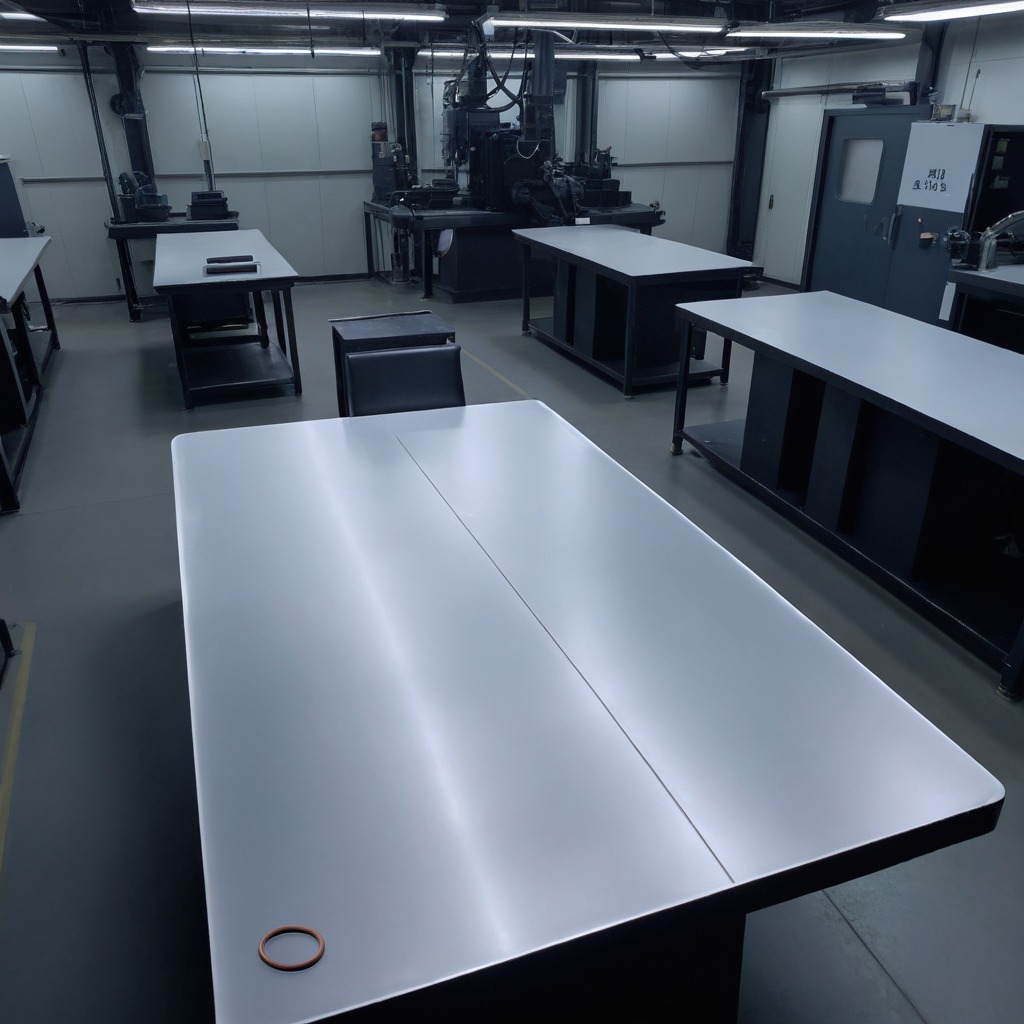
A rubber O-ring is lying on the tabletop.